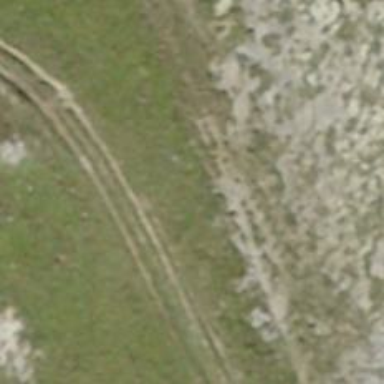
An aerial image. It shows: Path with grade4 tracktype.